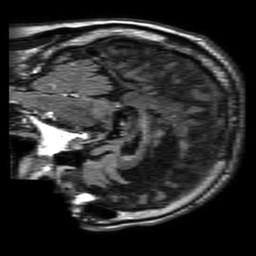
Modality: FLAIR
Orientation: sagittal
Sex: male
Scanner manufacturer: philips
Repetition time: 11 s
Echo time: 0.125 s